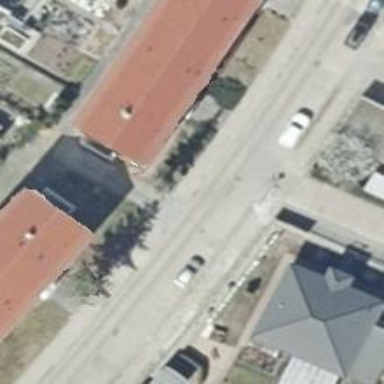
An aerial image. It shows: Sidewalk.